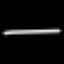
Label: line